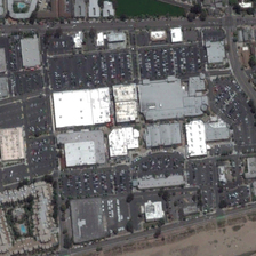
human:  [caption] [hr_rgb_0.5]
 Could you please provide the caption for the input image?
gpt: There is a parking lot near the beach.

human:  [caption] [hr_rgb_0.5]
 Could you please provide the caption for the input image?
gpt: it is a rather prosperous industrial area surrounded by parking lots full of cars .

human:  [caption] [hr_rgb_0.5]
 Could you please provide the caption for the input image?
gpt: There is a factory by the sea with a parking lot.

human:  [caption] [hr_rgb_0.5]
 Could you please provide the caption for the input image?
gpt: the white and grey workshops are surrounded by parking lots .

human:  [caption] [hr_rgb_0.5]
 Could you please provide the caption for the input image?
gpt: next to the beach there is a factory with parking in it.